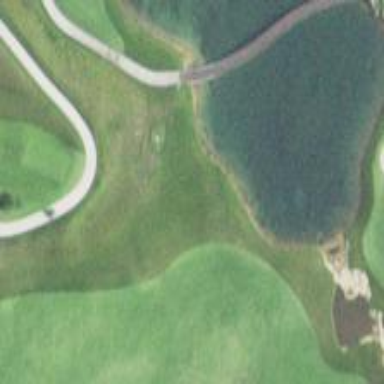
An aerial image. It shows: Area with grass used as rough in golf course.